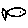
Label: fish